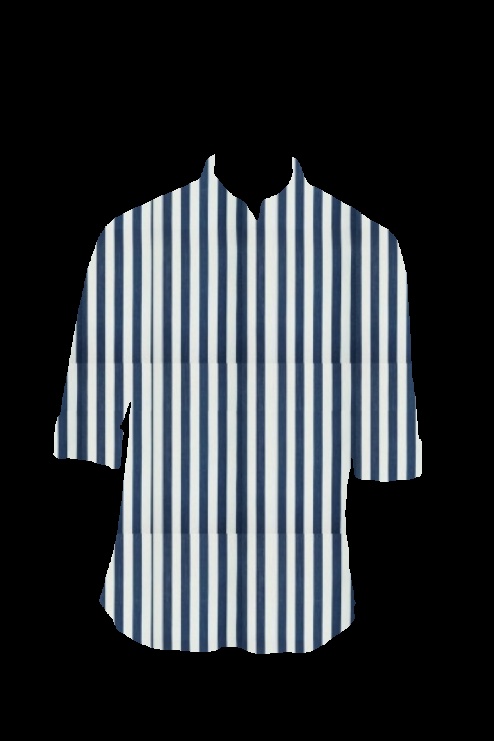
navy white stripe tee